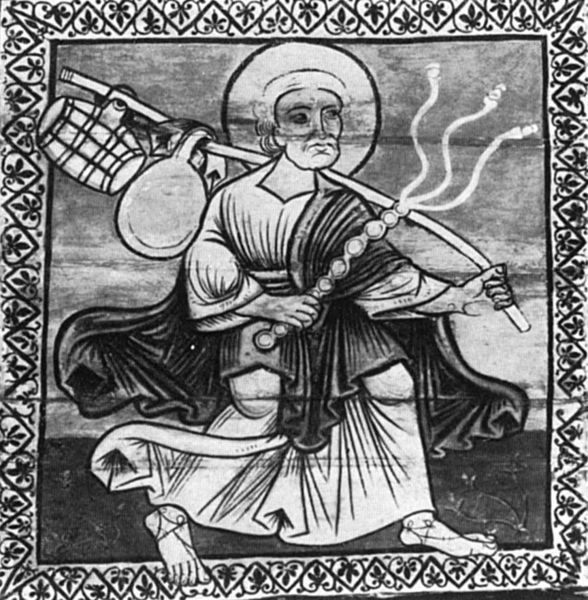
Titel: Zillis, St. Martin, aus der Holzdecke des Laughauses
Standort: Zillis, St. Martin (EU - CH - Graubünden)
Schlagwörter: himmel, mann, umhang, weiß, kleid, schwarz, zeichnung, muster, ornament, bart, bibel, falten, johannes, rahmen, gewand, sack, ranken, holzschnitt, stab, becher, buch, wandern, barfuß, druck, schwarz-weiß, peitsche, fass, fliese, heiligenschein, wanderer, mittelalter, heiliger, handschrift, pilgern, pilger, proviant, buchmalerei, geißel, bildfeld, stocl, mininatur, pilgerflasche, heiliher